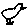
Label: bird